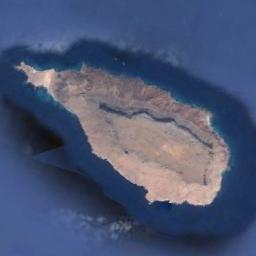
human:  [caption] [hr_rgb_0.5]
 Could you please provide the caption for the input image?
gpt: The island without vegetation is surrounded by green waters .

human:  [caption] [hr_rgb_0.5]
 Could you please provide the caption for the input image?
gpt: The islands are not large .

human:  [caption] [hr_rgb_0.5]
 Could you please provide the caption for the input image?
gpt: The island is surrounded by water .

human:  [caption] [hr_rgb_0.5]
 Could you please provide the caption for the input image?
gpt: The khaki island is surrounded by blue water .

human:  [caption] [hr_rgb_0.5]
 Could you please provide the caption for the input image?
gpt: The brown island is surrounded by blue water .